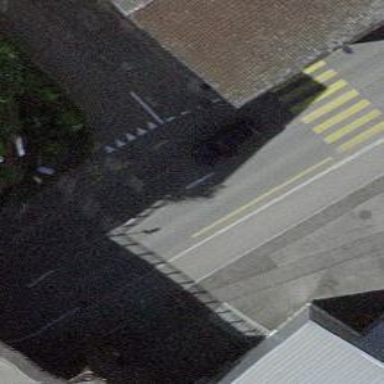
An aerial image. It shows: Residential road with asphalt surface. There is cycle lane on the left side.